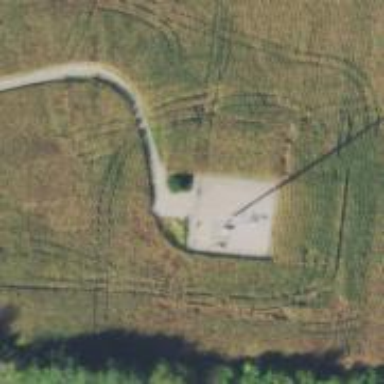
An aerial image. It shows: Mast structure.